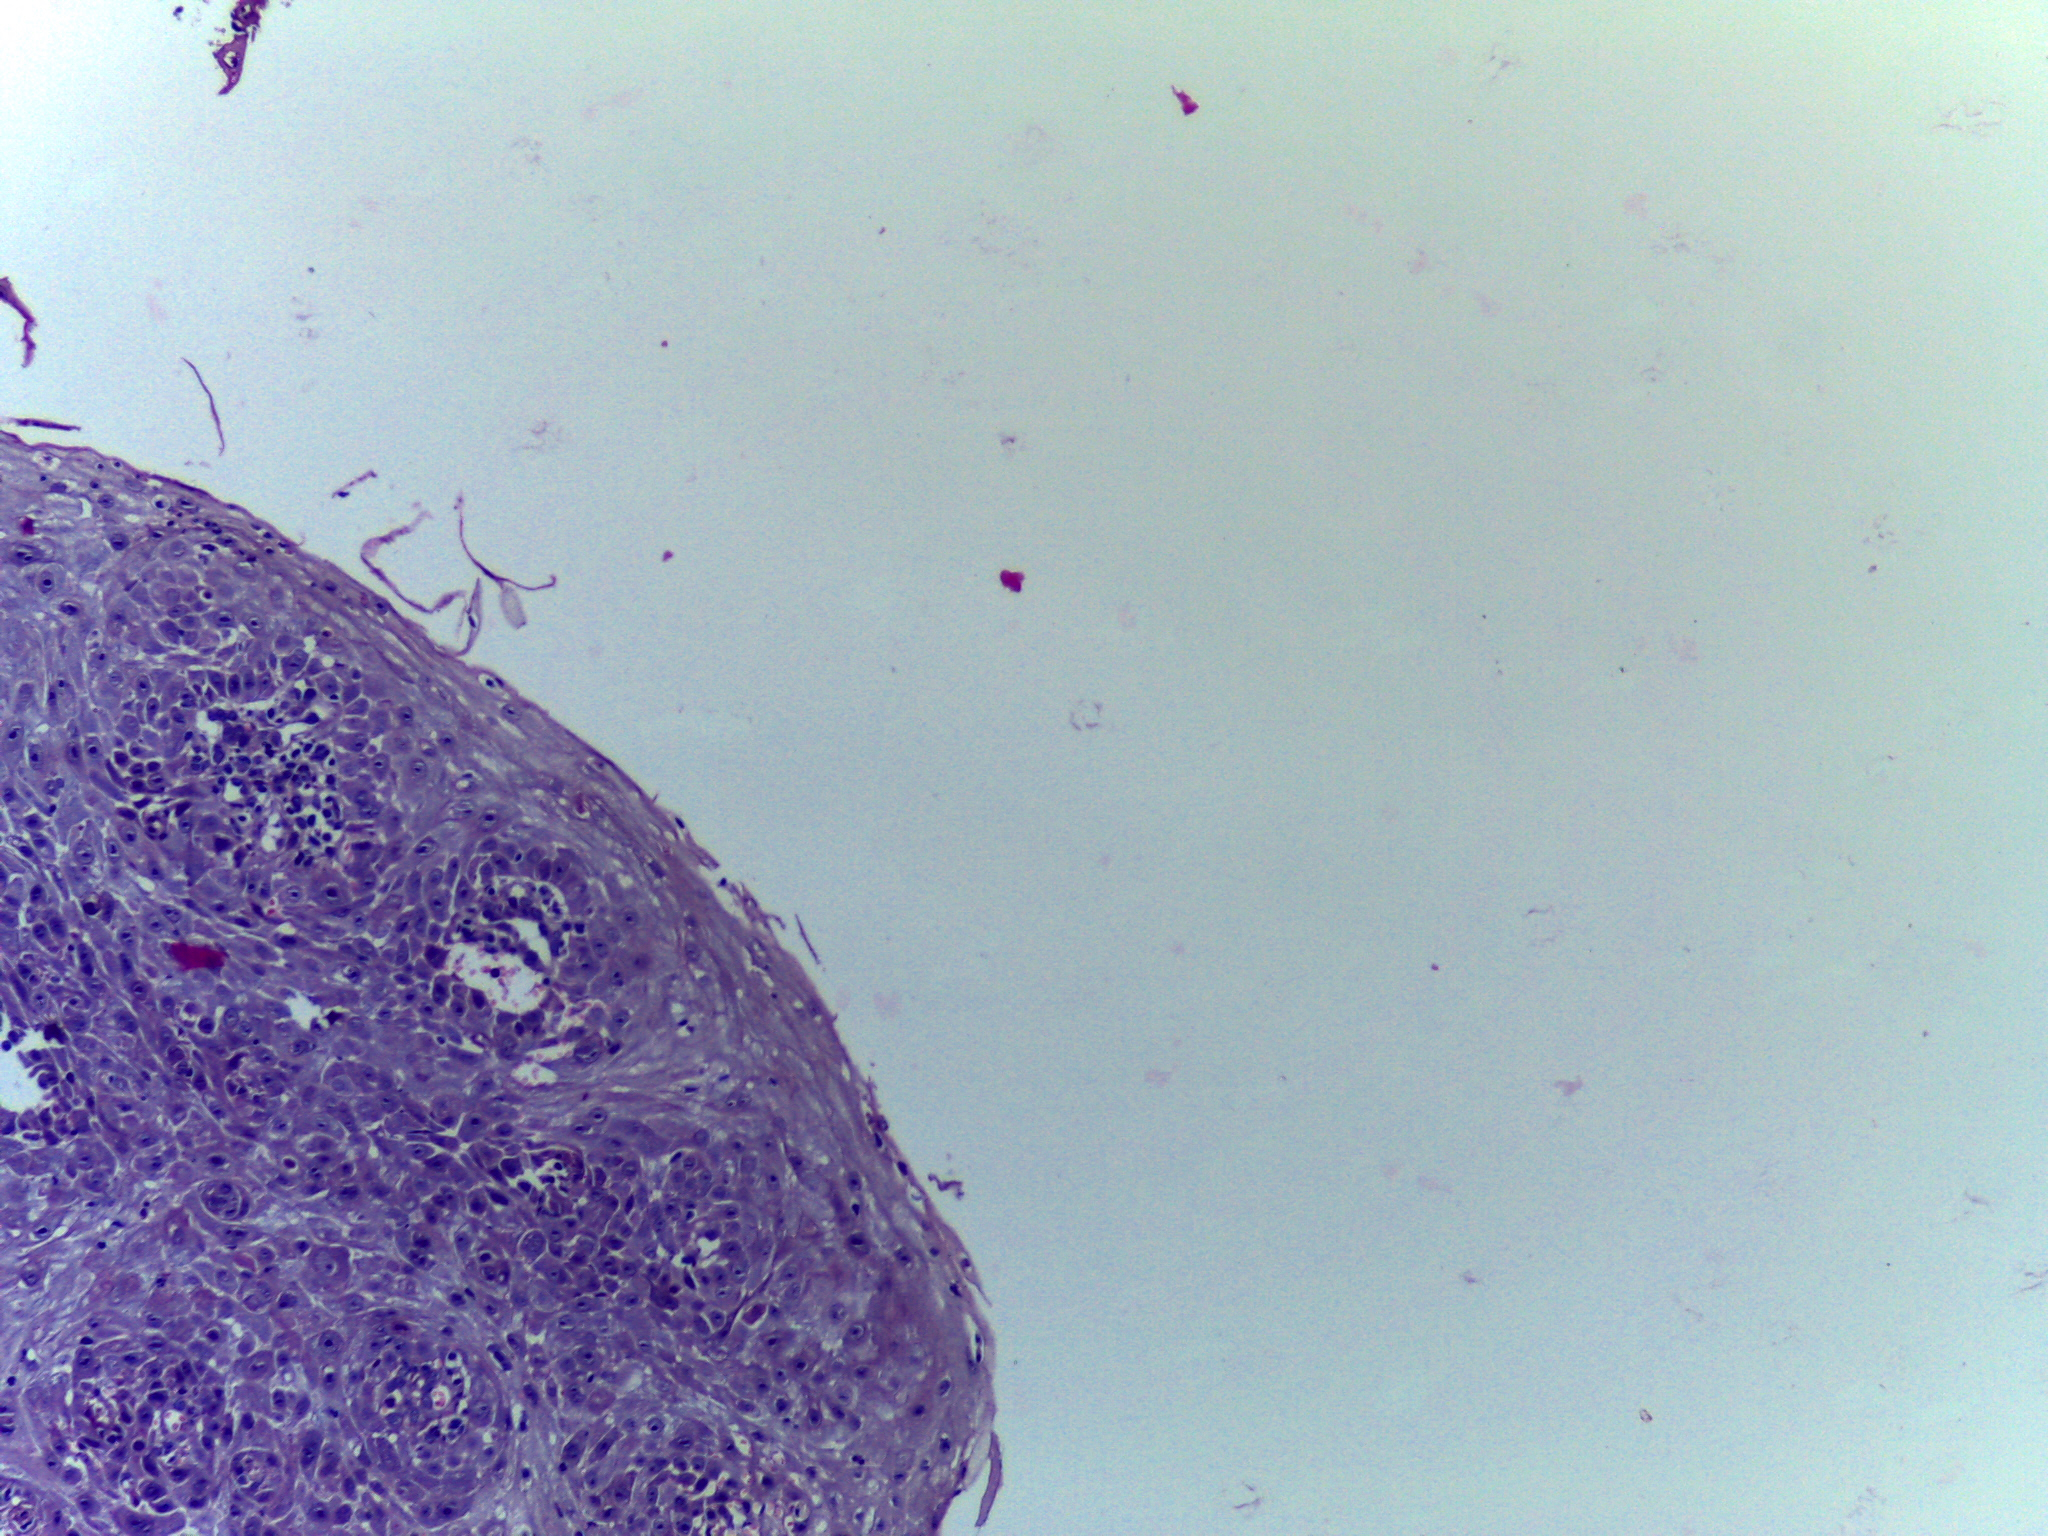
Diagnosis: OSCC